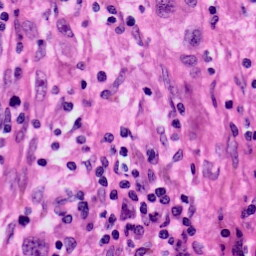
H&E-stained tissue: Skin